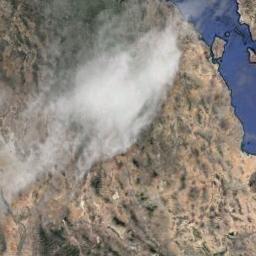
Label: cloud